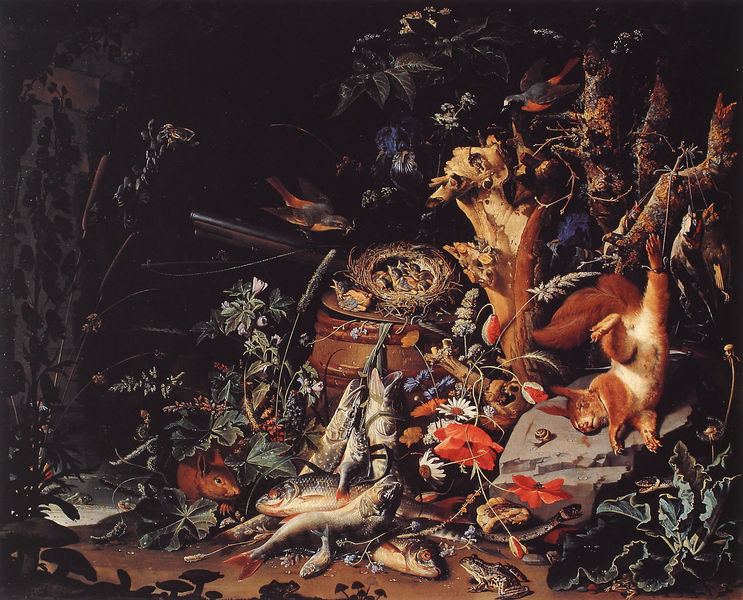
Titel: Wild, Fisch und eine Nest auf dem Waldboden
Künstler: Abraham Mignon
Institution: Paris, Musée du Louvre
Schlagwörter: blau, dunkel, gemälde, schatten, vogel, blumen, braun, bunt, licht, schwarz, rot, tiere, malerei, jung, stein, tod, tot, niederlande, öl, vögel, pflanzen, hase, stilleben, stillleben, topf, junge, beeren, durcheinander, schlange, kranz, kunst, jagd, fisch, hängend, beute, gewehr, nest, kücken, schnecke, gänseblümchen, frosch, kröte, pilze, fische, pistole, amsterdamm, eier, eichhörnchen, schwazr, vogelnest, mohnblume, vogelbabys, vogelbabies